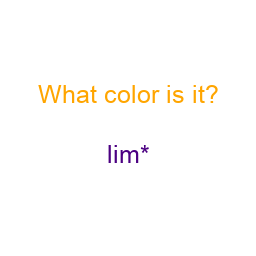
Color: indigo
Color name shown: lime
Background color: white
Question text color: orange